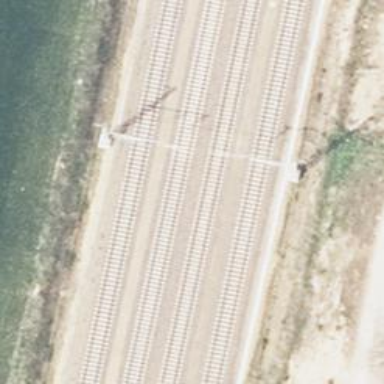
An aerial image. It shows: Milestone along the railway track with catenary mast.